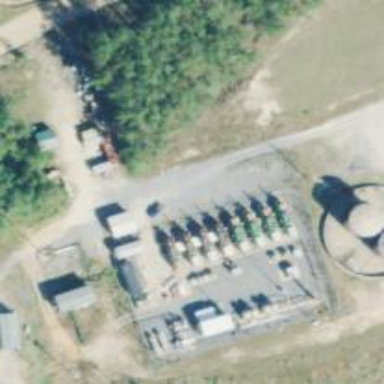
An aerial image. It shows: Generator is pictured.